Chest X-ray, AP view. Patient: 60 years old, sex F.
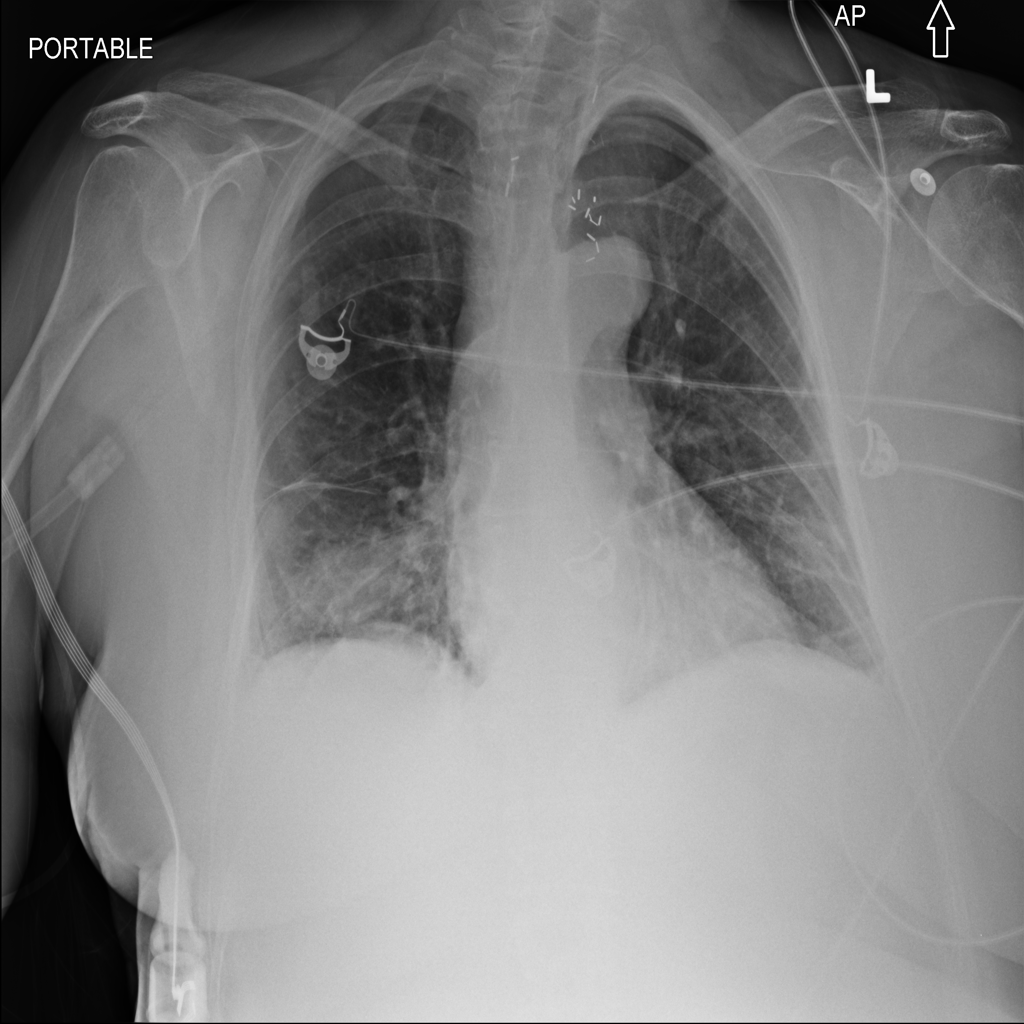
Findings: Pneumothorax